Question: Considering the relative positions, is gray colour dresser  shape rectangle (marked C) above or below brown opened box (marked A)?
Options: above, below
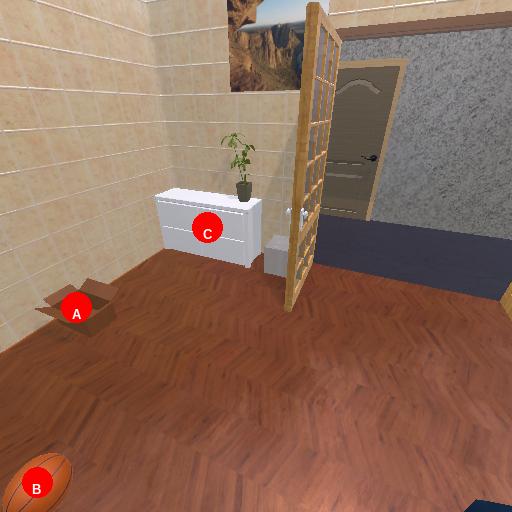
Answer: above